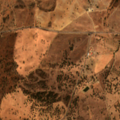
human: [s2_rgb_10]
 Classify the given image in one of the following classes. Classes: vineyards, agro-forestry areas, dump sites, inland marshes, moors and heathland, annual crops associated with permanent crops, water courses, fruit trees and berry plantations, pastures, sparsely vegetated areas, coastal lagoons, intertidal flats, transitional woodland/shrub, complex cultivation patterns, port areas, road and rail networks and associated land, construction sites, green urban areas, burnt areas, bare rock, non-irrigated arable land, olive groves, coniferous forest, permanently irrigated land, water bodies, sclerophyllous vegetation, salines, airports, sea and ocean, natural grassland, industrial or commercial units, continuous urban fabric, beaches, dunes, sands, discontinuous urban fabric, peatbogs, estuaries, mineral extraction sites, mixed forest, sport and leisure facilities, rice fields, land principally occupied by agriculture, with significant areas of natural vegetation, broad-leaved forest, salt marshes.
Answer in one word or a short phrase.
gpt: non-irrigated arable land, agro-forestry areas, broad-leaved forest